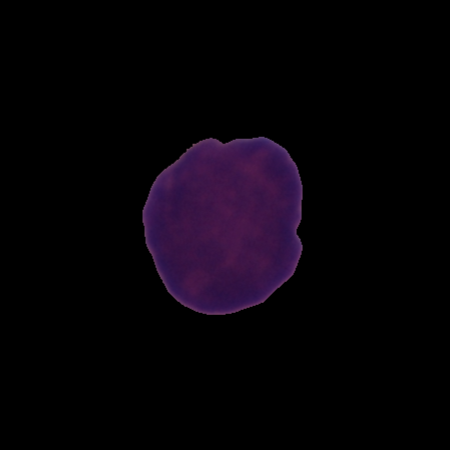
Label: cancer